Question:
Want to formulate an Xpath expression that can get attribute "Style" from the rect tag.
I wrote the following code but doesn't work.
Also, after getting the Style attribute I only want the rgb(); text. How can I do this?
Thanks
'''
for element in driver.find_elements_by_css_selector("#workload-analysis-chart > div > svg > g"):
style = element.get_attribute('style')
print style
'''
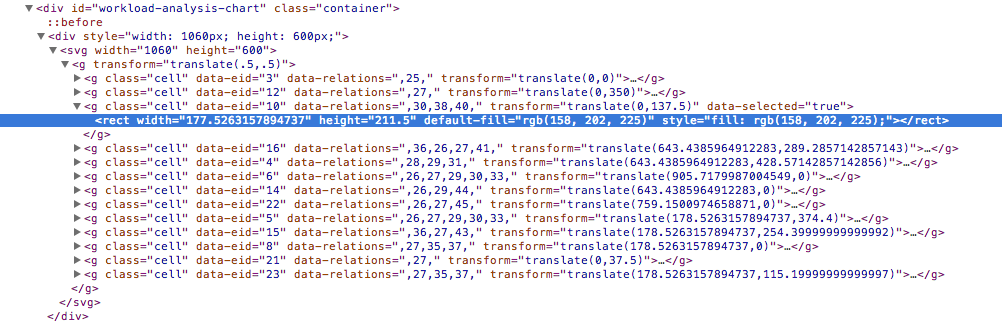
Answer: You can find the element by 'xpath' using <URL> method:
'''
rect = driver.find_element_by_xpath('//div[@id="workload-analysis-chart"]/div/svg/g/g[@data-selected="true"]/rect')
print rect.get_attribute('style')
'''